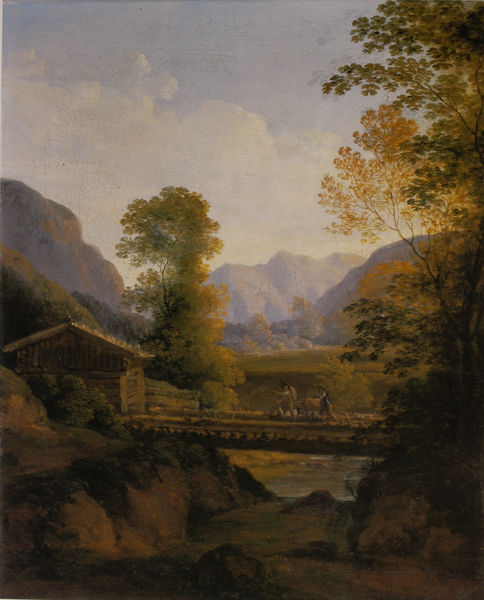
Titel: Gebirgslandschaft mit Holzbrücke
Künstler: Johann Georg von Dillis
Institution: (Privatbesitz)
Schlagwörter: baum, berg, blau, blätter, dunkel, felsen, gemälde, gestein, himmel, laub, schatten, wasser, weiß, wolken, baumstämme, bäume, fluss, gelb, grün, landschaft, menschen, ocker, see, ufer, äste, abend, braun, grau, hell, hintergrund, holz, licht, männer, orange, dach, gebäude, gras, haus, rot, tier, tiere, weg, wiese, wolke, leute, malerei, steine, öl, bach, dämmerung, ferne, horizont, morgen, natur, spiegelung, vieh, zweige, brücke, gewässer, hütte, sonne, gold, realismus, personen, tal, wald, esel, landleben, pferd, reiter, hellblau, sommer, berge, fels, gebirge, gipfel, hang, sonnenlicht, hellgrün, nebel, sonnenuntergang, violett, herde, klein, kuh, rind, alm, berglandschaft, geröll, schlucht, herbst, hof, idylle, kutsche, figuren, romantik, staffage, steg, balken, stimmung, abendrot, frühling, ton in ton, zugang, durchblick, übergang, alpen, ideal, idyll, zentralperspektive, lichtung, heiter, pinsel, landschaftsbild, blaugrau, hellgrau, has, holzhütte, romantisch, wanderer, morgenrot, gebirgsbach, gebirgsfluss, schatte, stall, rötlich, graben, verblauung, balu, ochse, hirten, holzhaus, baäume, blockhaus, zerklüftet, pastorale, menschem, holzbrücke, schwarzwald, bachbett, himmmel, männerf, blockhütte, landschaftsdarstellung, almhütte, bergwelt, hloz, öl auf leinwand, ideale, grauer himmel, ausgearbeitetes blattwerk, baumwerk, brücke über den fluss, brücke über fluss, deutsche landscahft, hütte am berg, landschaftdarstellun, mittiger ausblick, trüber tag, 1850, 2 personen, 1790, 1820 1870